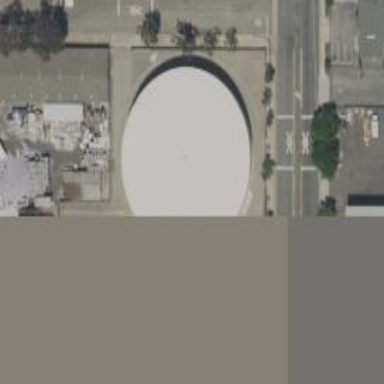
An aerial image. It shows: Storage tank that is man-made.